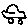
Label: car